Question: I just tried to 'import app.model.preprocessor' and it gave me the following error:
> ModuleNotFoundError: No module named 'app.model'
I am using code from a tutorial. Does anyone know why my computer doesn't want to import 'app.model'? I did install app with pip3.

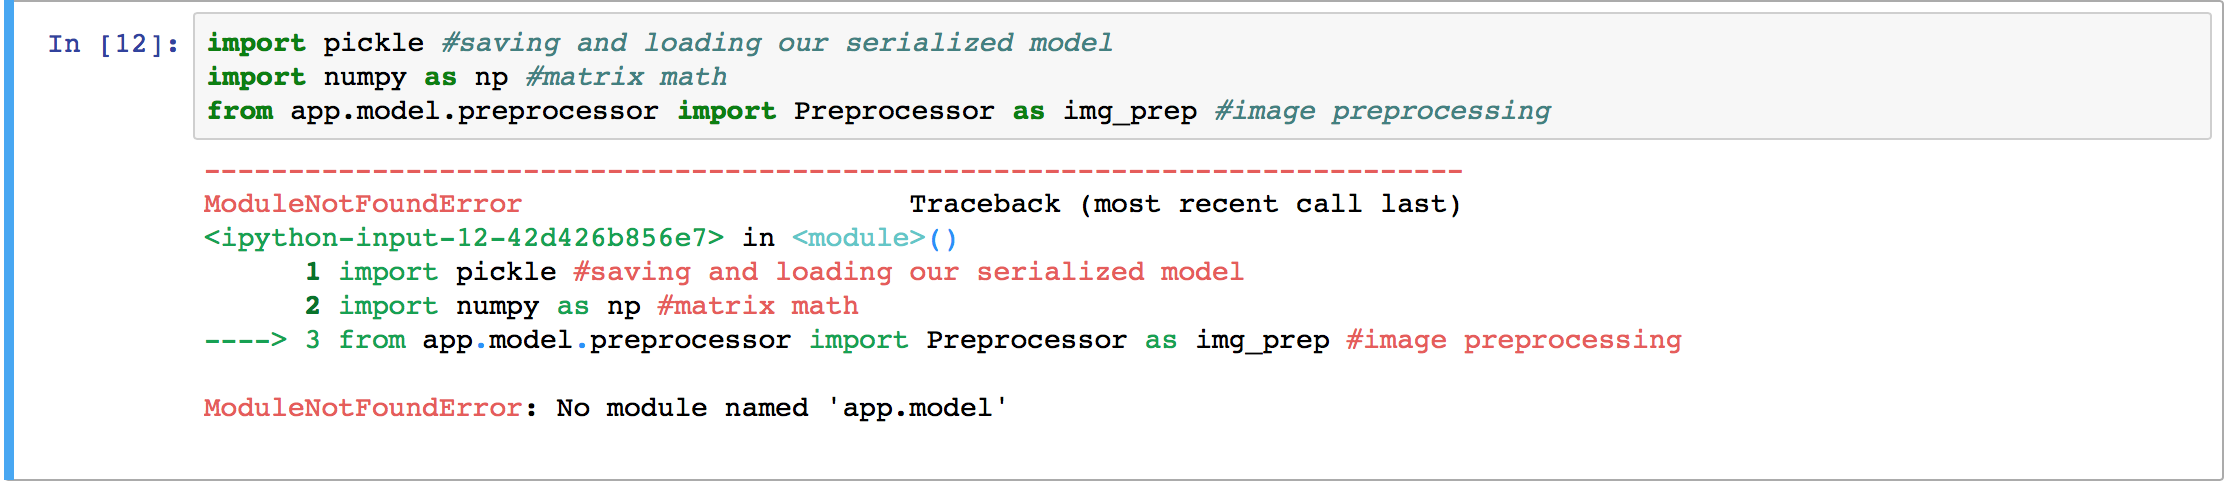
Answer: So I figured it out. App is a class written by Siraj. I didn't pull the entire git because I thought this was just using frameworks. Sorry!
So the git contains an app folder with a model folder inside. So it's not the 'app' that is publicly accessible as a framework.